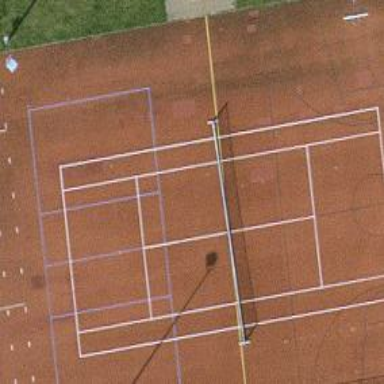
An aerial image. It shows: Tennis court on pitch designated for leisure land.